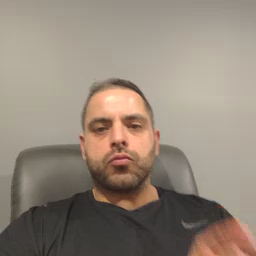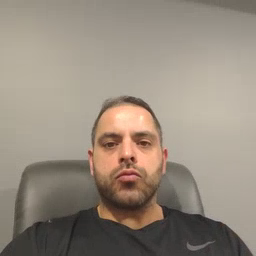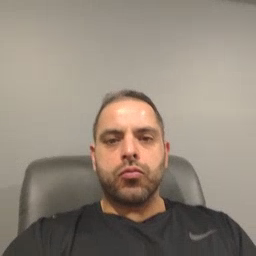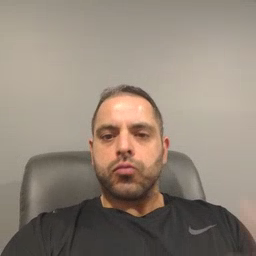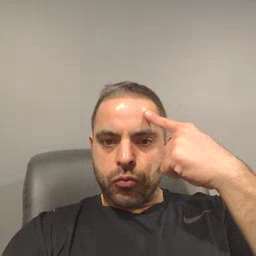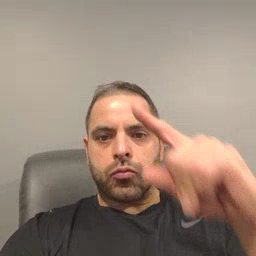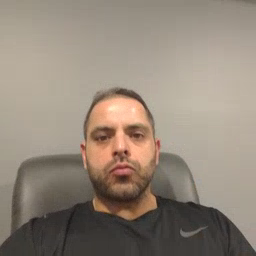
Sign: for